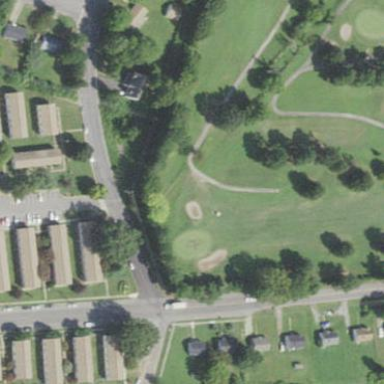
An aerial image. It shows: Golf fairway surrounded by grass.